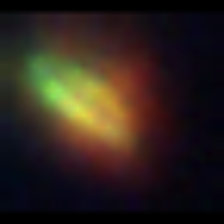
Taxon: Pennate
Group: Diatoms